Aerial crown-view tile of a tropical tree (Barro Colorado Island, Panama), acquired 20241014:
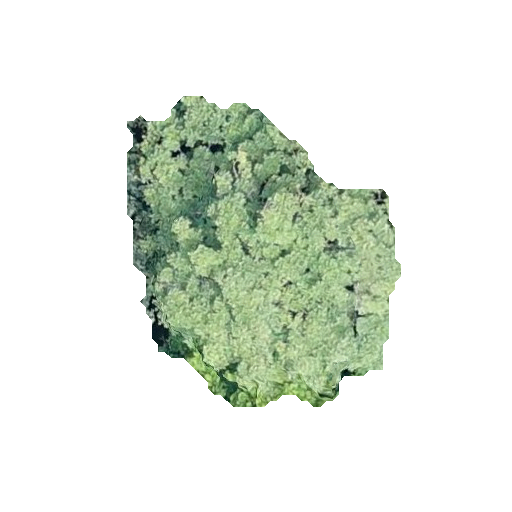
Species: Tabebuia rosea
GBIF accepted scientific name: Tabebuia rosea
Crown area: 95.413 m²